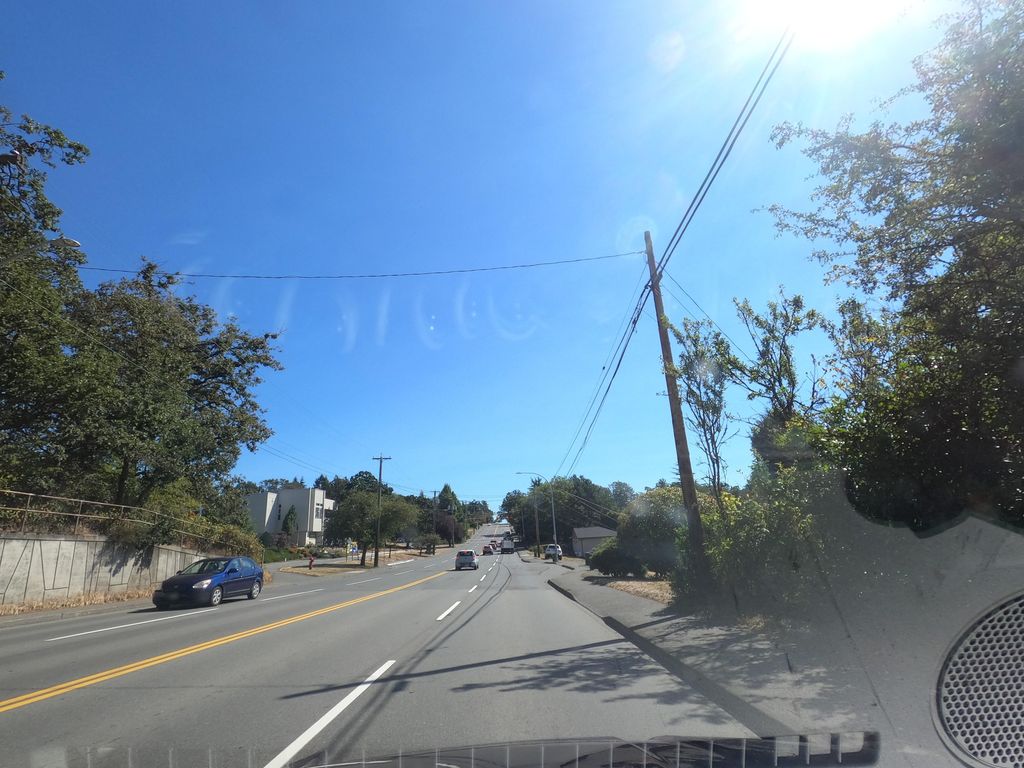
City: victoria